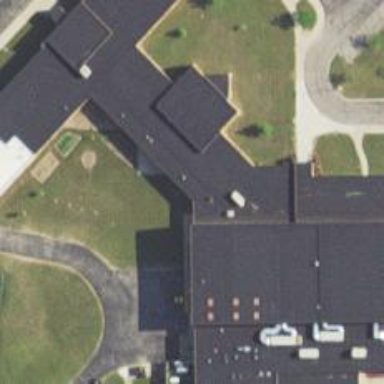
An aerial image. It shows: School building.